Question: Suppose i have Mainform and Subform as show in this image.
Now i trying to serching for SubformID=6 when i am on
MainformID=2 and if i found SubformID=6 then i wish to goto that perticular MainformID (e.g.MainformID=1).
<URL>
Using find and replace it couldn't be done.
please suggest me proper way

i have also read <URL> but can't getting it.
i am looking for something nice solution for this.
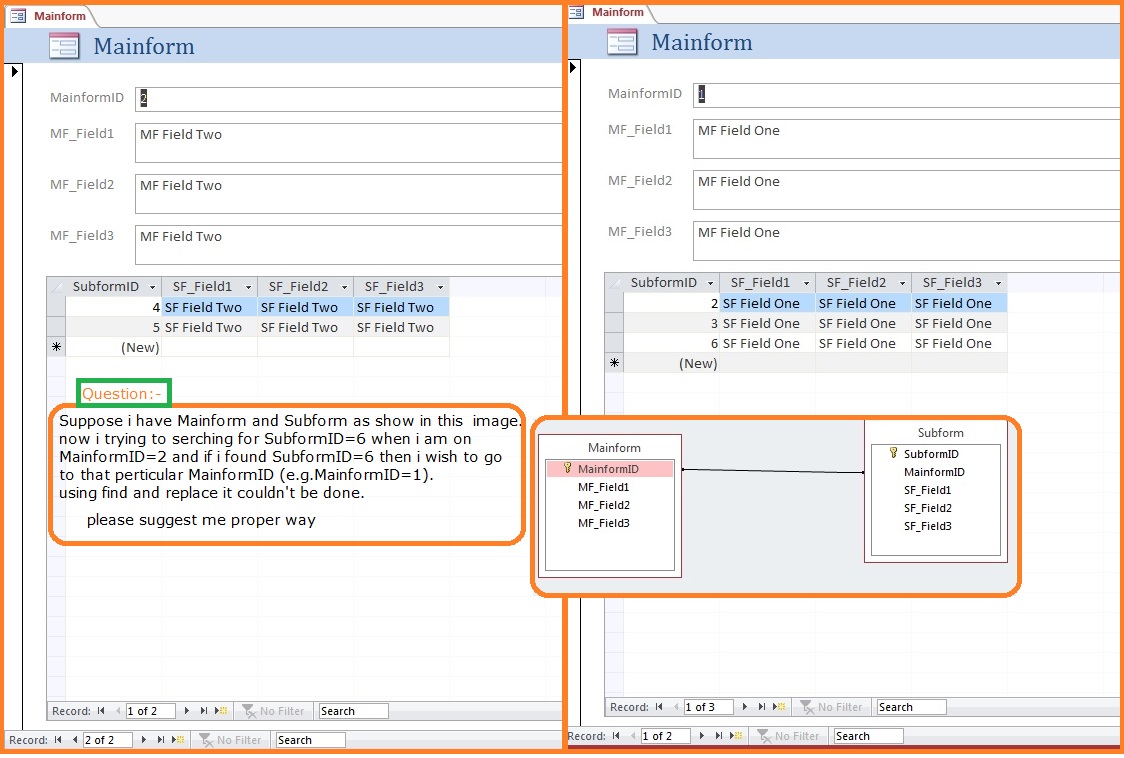
Answer: Just to flesh-out gustav's answer a bit more, I'd add a search field and button to your form so you can move to the record using some controls.

<URL>:
'''
Private Sub cmdSearch_Click()
Dim MainFK As Long
MainFK = DLookup("MainformID", "Subform", "SubformID =" & Me.txtSearch)
DoCmd.SearchForRecord acDataForm, "MainForm", acFirst, "MainformID=" & MainFK
End Sub
'''
Thank you for providing a screenshot - that made it clear what you were after :)